高一 · 解析几何
我们从这个商标 A 中抽象出一个图像如图, 其对应的函数可能是( )

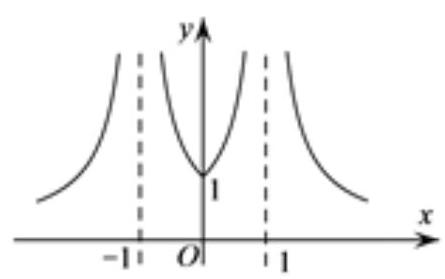
A. $f(x)=\frac{1}{x^{2}-1}$
B. $f(x)=\frac{1}{x^{2}+1}$
C. $f(x)=\frac{1}{|x-1|}$
D. $f(x)=\frac{1}{|x|-1 \mid}$
答案: D
解析: 由图象得函数的定义域为 $\{x \mid x \neq \pm 1\}$, 排除 B,C.

由 $f\left(\frac{1}{2}\right)>0_{\text {排除 }}$.

故答案为: D

【分析】由图象分析得函数为偶函数，利用排除法即可得结果.